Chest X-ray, PA view. Patient: 57 years old, sex M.
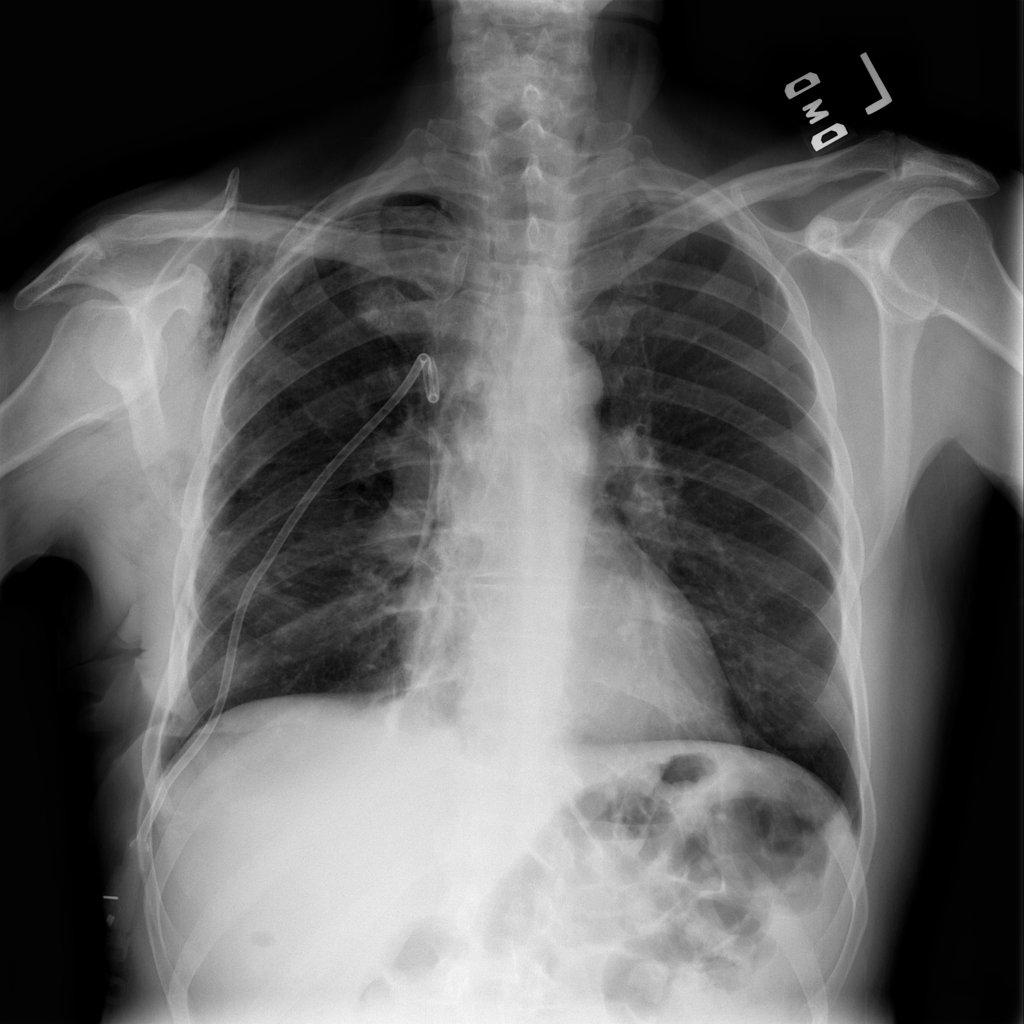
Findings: Emphysema, Pneumothorax